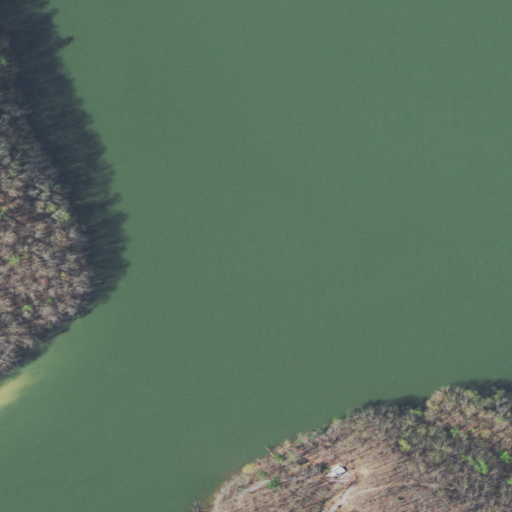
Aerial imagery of valley in Tennessee named Kitty Hollow containing open water and deciduous forest